Field crop: maize
Growth stage: 2
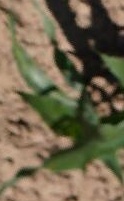
Species: maize